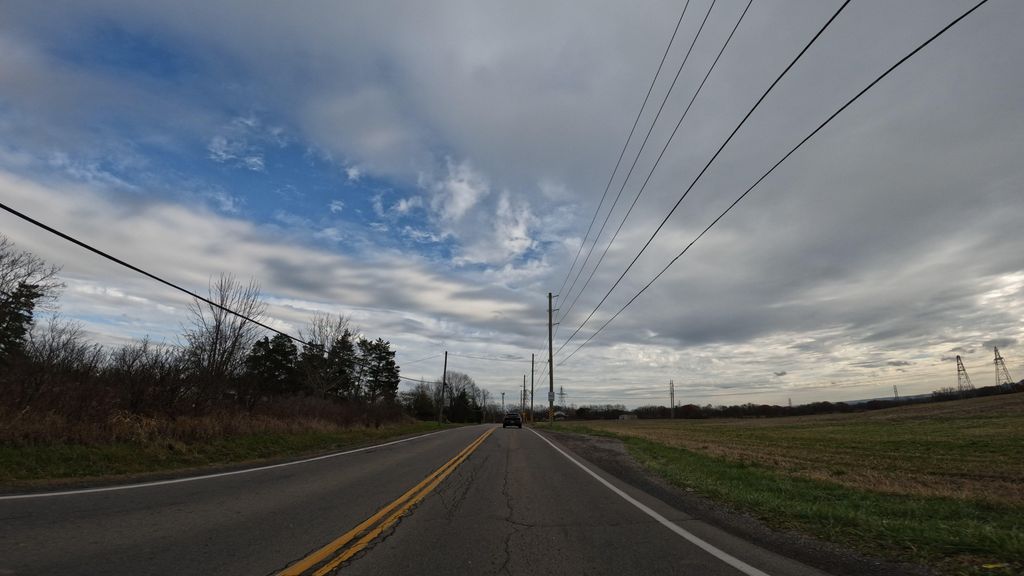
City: hamilton